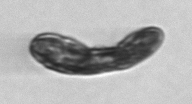
Label: Karenia